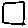
Label: square